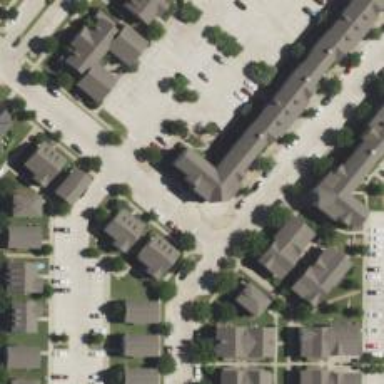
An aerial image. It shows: Neighborhood.